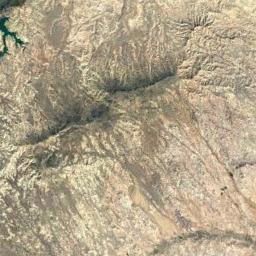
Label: mountain